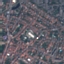
Land use / land cover class: Residential